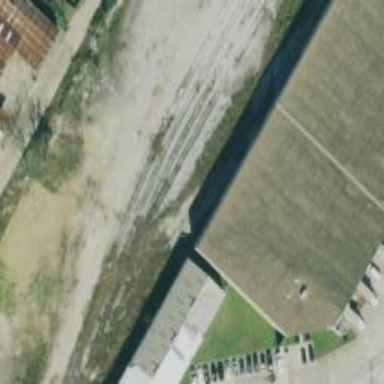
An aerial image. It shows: Rail spur service.